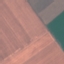
Label: AnnualCrop